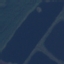
Land use / land cover: River